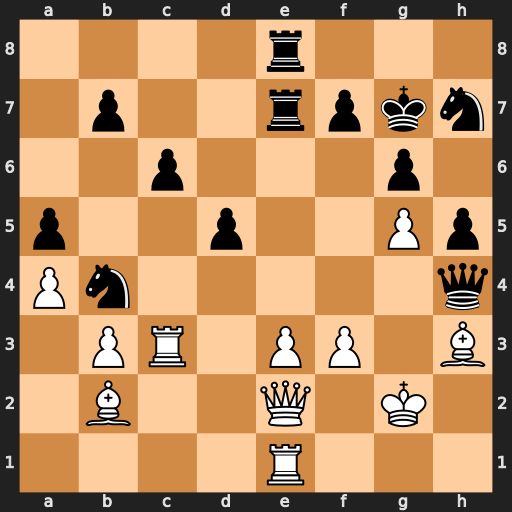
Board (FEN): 4r3/1p2rpkn/2p3p1/p2p2Pp/Pn5q/1PR1PP1B/1B2Q1K1/4R3
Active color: w
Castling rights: -
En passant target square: -
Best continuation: Rc4+ d4 Rxd4 Qxg5+ Rg4+ f6 Rxg5